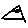
Label: triangle